Question: I would like to save an instance of 'Feedback' object on my database, the feedback object have a foreignkey to 'Client', and a genericforeignkey because it can be related to 'Vendor' or 'Store', i made 2 url's that allows POST, one to create feedback for vendor and another to create feedback for store, both receive the primarykey.
Class diagram example:

This is my approach:
'''
@api_view(['POST'])
def store_feedback_view(request, store_id):
serializer = FeedbackSerializer(data=request.DATA)
if serializer.is_valid():
serializer.save()
return Response(serializer.data, status=status.HTTP_201_CREATED)
return Response(serializer.errors, status=status.HTTP_400_BAD_REQUEST)
'''
The serializer is valid, but while trying to save give me the following error:
'''
NOT NULL constraint failed: feedback_feedback.object_id
NOT NULL constraint failed: feedback_feedback.content_type_id
'''
This happens because the feedback object have the genericforeignkey not NULL:
'''
class Feedback(models.Model):
comment = models.TextField(verbose_name='Comment', max_length=300, blank=True, null=True)
client = models.ForeignKey(Client, verbose_name="Client feedback", related_name="feedbacks")
limit = models.Q(app_label='core', model='store') | models.Q(app_label='core', model='vendor')
content_type = models.ForeignKey(ContentType,
limit_choices_to=limit)
object_id = models.PositiveIntegerField(verbose_name="Related object ID")
content_object = GenericForeignKey('content_type', 'object_id')
class Meta:
app_label = 'feedback'
'''
How i can create an object of feedback on POST method?
This is a example of request on 'feedback/store/(?P<store_id>\d+)/'
'''
{
"comment": "Nice store",
"client": 1
}
'''
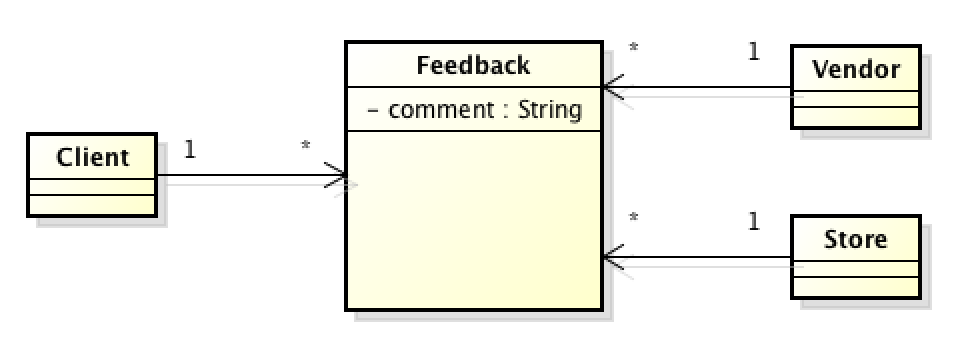
Answer: Set store to serializer.object:
'''
@api_view(['POST'])
def store_feedback_view(request, store_id):
serializer = FeedbackSerializer(data=request.DATA)
if serializer.is_valid():
# this line added:
serializer.object.content_object = get_object_or_404(Store, id=store_id)
serializer.save()
return Response(serializer.data, status=status.HTTP_201_CREATED)
return Response(serializer.errors, status=status.HTTP_400_BAD_REQUEST)
'''